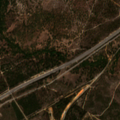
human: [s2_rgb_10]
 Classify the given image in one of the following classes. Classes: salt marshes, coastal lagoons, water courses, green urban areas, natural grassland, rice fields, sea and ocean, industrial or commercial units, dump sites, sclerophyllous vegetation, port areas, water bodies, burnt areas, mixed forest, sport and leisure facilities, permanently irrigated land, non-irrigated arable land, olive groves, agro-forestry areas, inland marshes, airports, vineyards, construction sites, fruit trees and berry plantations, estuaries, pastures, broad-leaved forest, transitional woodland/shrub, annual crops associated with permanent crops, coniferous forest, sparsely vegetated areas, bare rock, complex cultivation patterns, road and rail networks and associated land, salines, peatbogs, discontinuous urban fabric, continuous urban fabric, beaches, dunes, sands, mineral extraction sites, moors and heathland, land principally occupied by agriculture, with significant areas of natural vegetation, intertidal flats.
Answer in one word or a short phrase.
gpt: broad-leaved forest, coniferous forest, mixed forest, transitional woodland/shrub